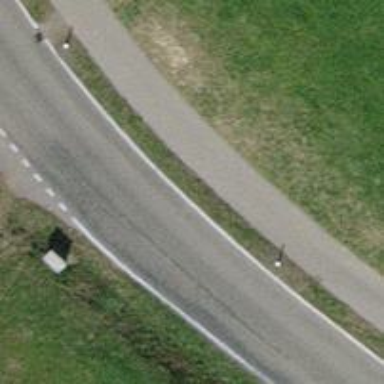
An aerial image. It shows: Asphalt path that serves as sidewalk.